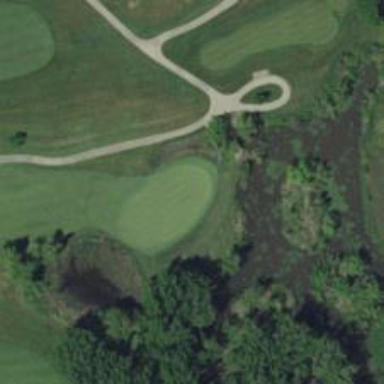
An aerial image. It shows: Golf hole.